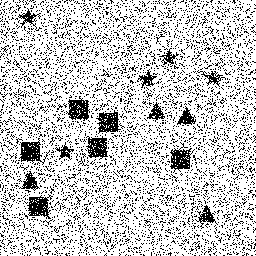
Squares: 6
Triangles: 4
Stars: 5
Total shapes: 15